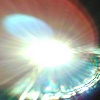
Label: sunburn